九年级 · 度量几何学
如图, 某地夏季中午, 当太阳移至房顶上方偏南时, 光线与地面成 $80^{\circ}$ 角, 房屋朝南的窗子高 $A B=1.8 m$, 要在窗子外面上方安装水平挡光板 $A C$, 使午间光线不能直接射入室内, 那么挡光板的宽度 $A C$ 应为 $(\quad)$

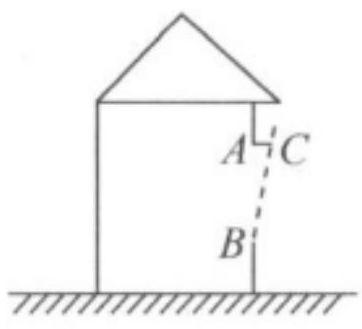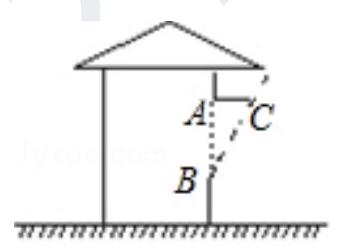
A. $1.8 \tan 80^{\circ} \mathrm{m}$
B. $1.8 \cos 80^{\circ} \mathrm{m}$
C. $\frac{1.8}{\sin 80^{\circ}} m$
D. $\frac{1.8}{\tan 80^{\circ}} m$
答案: D
解析: 【分析】

此题主要考查了解直角三角形的应用, 正确掌握锐角三角函数关系是解题关键. 根据题意得出: $\angle A C B=80^{\circ}, A B=1.8 m$, 再利用锐角三角函数关系得出答案.

【解答】

解: 如图所示:

由题意可得: $\angle B A C=90^{\circ}, \angle A C B=80^{\circ}, A B=1.8 \mathrm{~m}$,

$\therefore A C=\frac{A B}{\tan 80^{\circ}}=\frac{1.8}{\tan 80^{\circ}}(m)$.

故选 $D$.